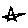
Label: star